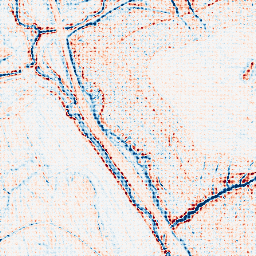
Category: edge_preserving
Decomposition family: anisotropic_diffusion
Decomposition parameters: iterations: 20
kappa: 30
gamma: 0.05
Upsampling method: sinc_blackman
Upsampling parameters: scale: 8
kernel_size: 8
Upsampling scale: 8